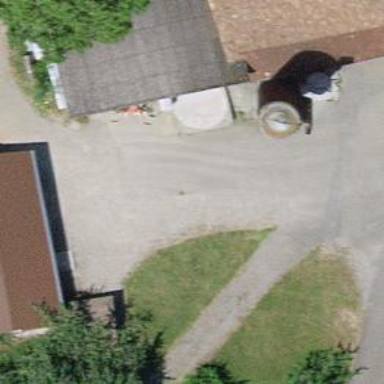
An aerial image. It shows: Farm.